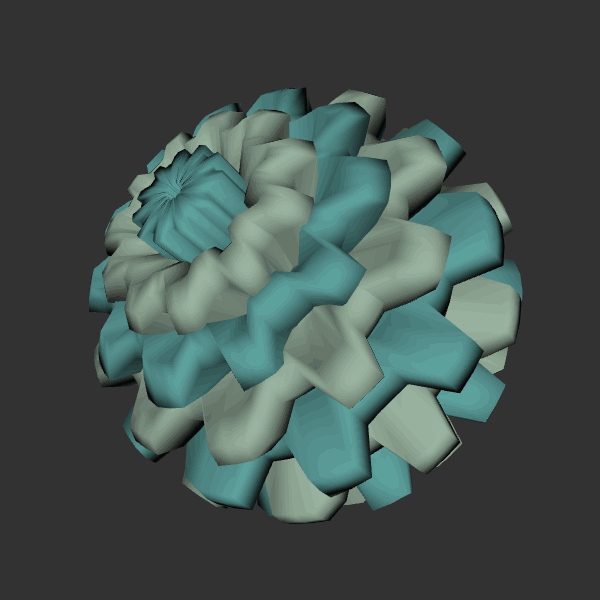
Background: dark